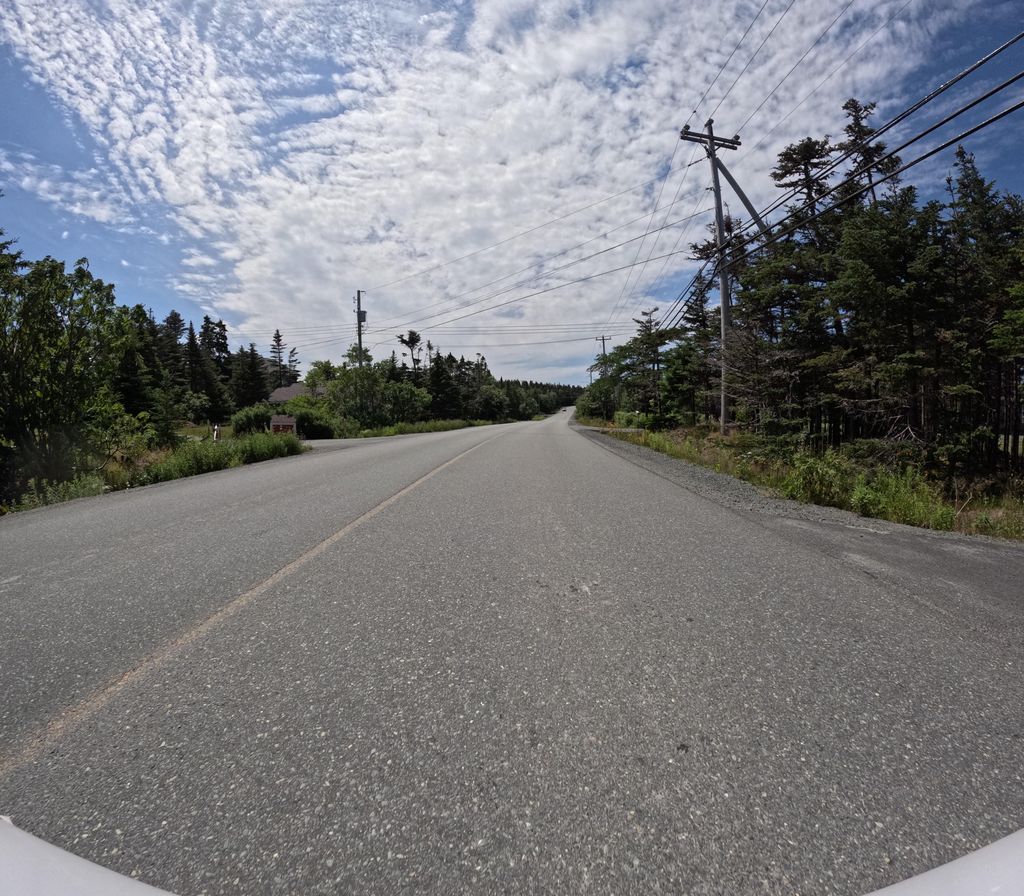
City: st_johns